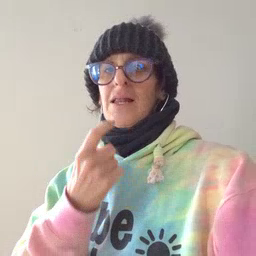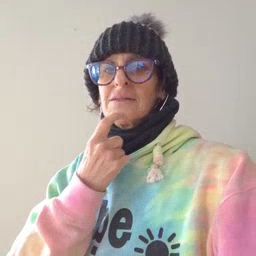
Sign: glasswindow